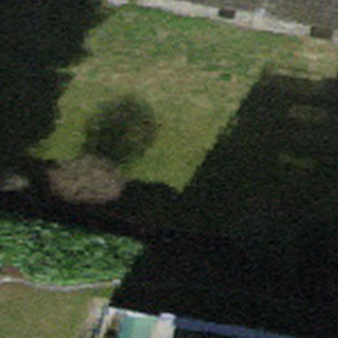
Label: other